Question:
I am trying to import android project from eclipse using GIT earlier it was working fine now i am getting Transport error for all project
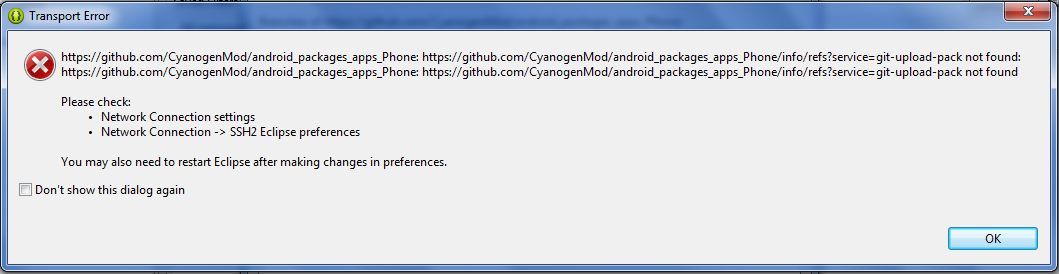
Answer: Seems this is not related to android,
If you have proper internet connection, Just check weather you uploaded your public key to your GIT account, If you have created ssh key already, they should be available in C:\Users\Your_User.ssh (in Windows environment)
If they are not available, you need to create keys and need to upload public key to your GIT account.